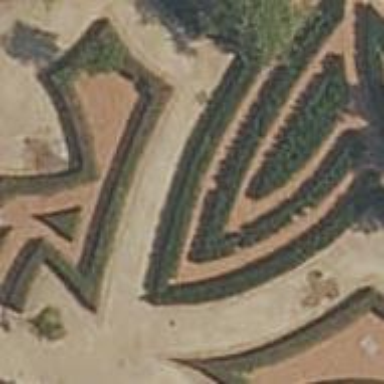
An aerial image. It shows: Hedge acting as barrier.